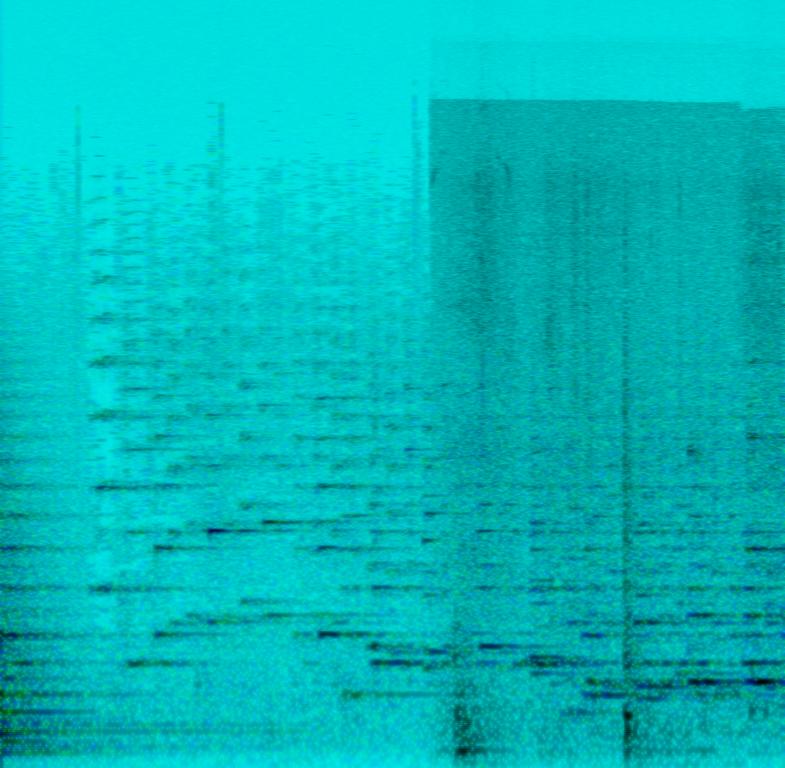
The low quality recording features a drawers opening sound effects followed by a background orchestra music. The recording is extremely noisy, as it was probably recorded with a poor quality microphone or a phone.